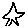
Label: star